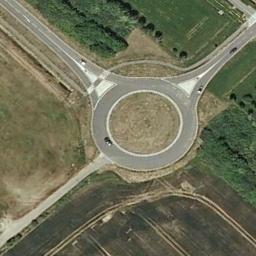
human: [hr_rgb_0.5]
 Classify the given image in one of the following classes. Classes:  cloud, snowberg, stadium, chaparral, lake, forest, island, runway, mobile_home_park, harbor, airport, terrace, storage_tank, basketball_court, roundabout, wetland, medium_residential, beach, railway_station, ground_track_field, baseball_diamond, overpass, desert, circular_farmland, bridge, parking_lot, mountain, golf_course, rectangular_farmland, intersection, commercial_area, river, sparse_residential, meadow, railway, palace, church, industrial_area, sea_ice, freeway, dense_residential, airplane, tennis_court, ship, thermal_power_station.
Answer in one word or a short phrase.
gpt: roundabout